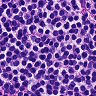
Metastatic tissue present: no